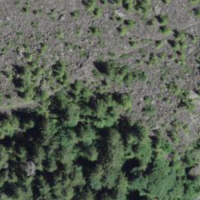
EUNIS habitat code: 44
Species observed at this site:
Erinus alpinus